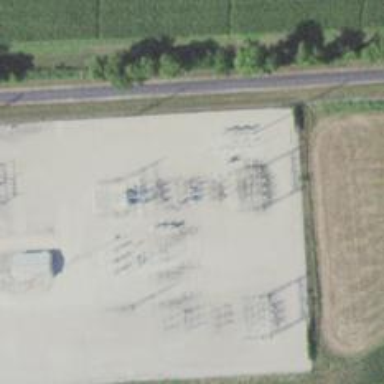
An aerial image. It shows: Switch for power supply.